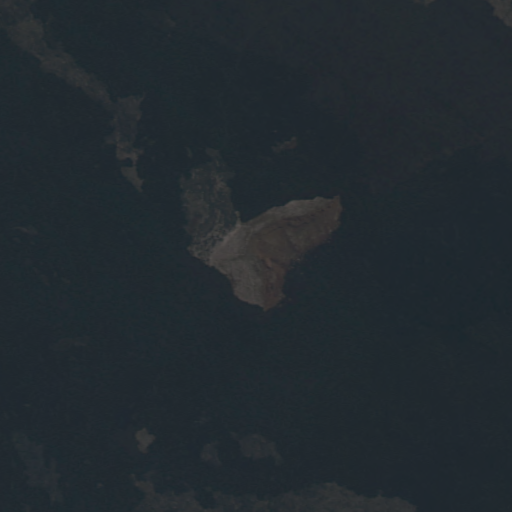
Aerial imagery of mountain in Hawaii named Puu Moo containing only unknown